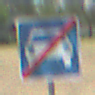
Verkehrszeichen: EndeKraftfahrstrasse
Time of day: Midday
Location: Outdoor (Nature)
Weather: Clear
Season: NotSpecified
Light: Natural